Aerial crown-view tile of a tropical tree (Barro Colorado Island, Panama), acquired 20240611:
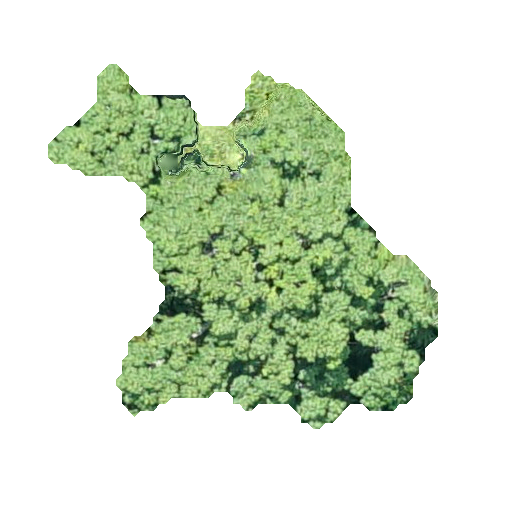
Species: Ceiba pentandra
GBIF accepted scientific name: Ceiba pentandra
Crown area: 127.434 m²